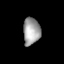
Tissue: lung
Cell type: Others
Senescence score: 0.152
Nuclear area (px): 445
Mean DAPI intensity: 163.885